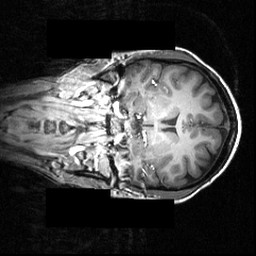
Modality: T1w
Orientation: coronal
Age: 28
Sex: female
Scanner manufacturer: siemens
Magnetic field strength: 3.951 T
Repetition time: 1.5 s
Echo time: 0.00335 s